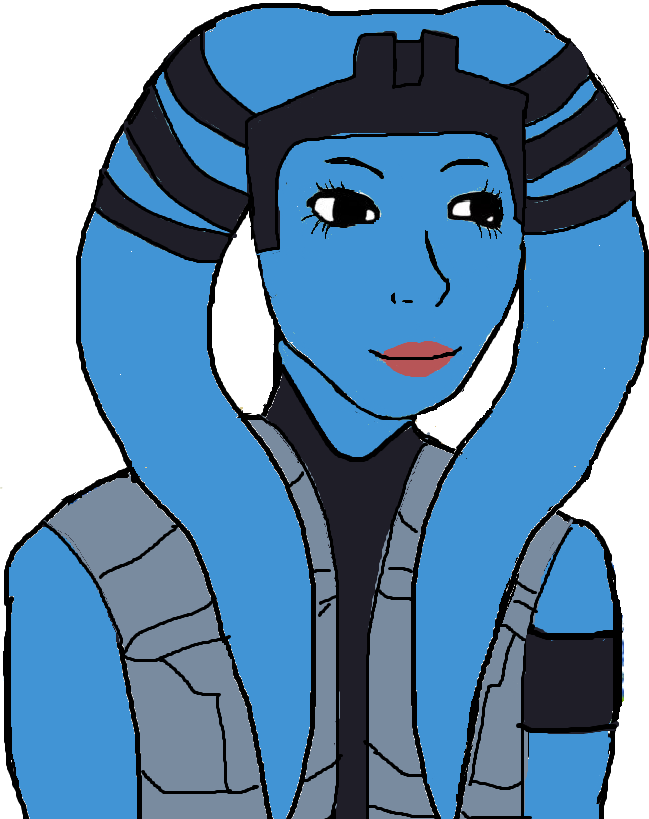
Label: 5_Doomer_Girl